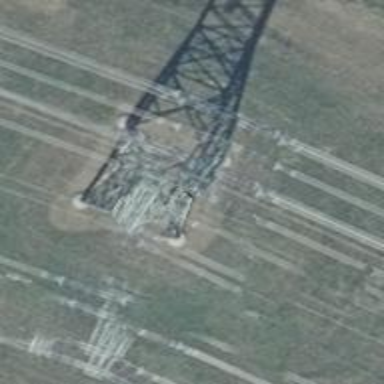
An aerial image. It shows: Power lines with quad and double wires.